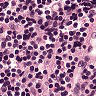
Metastatic tissue present: no